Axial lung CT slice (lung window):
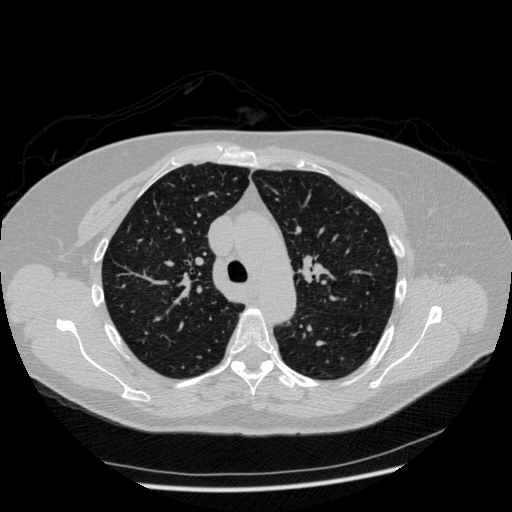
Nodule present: no